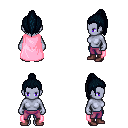
a pixel art fantasy rpg character, female body template, dark elf, purple skin, pink cape, magenta pants, raven long topknot hairstyle, maroon shoes, four views (front, back, left, right), 2x2 character sprite sheet, small pixel art, hard edges, no anti-aliasing